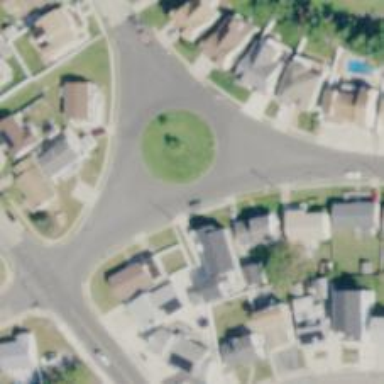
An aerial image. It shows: Residential road that intersects with roundabout.